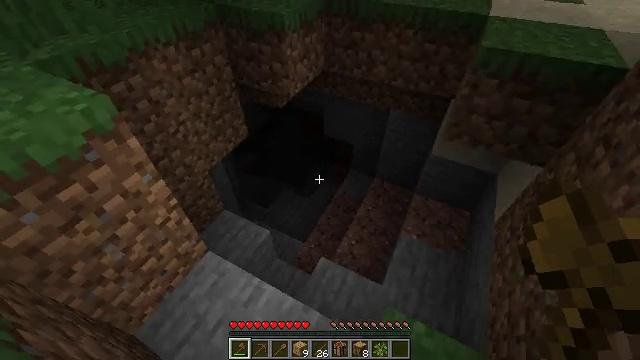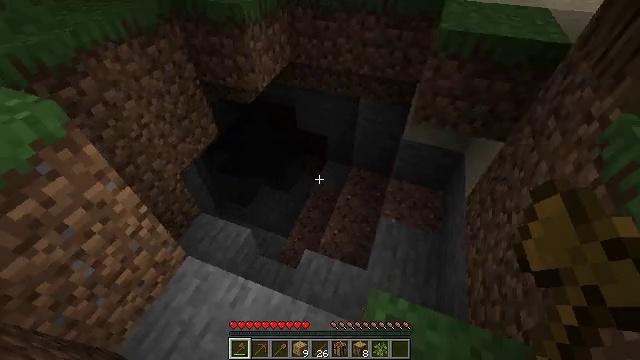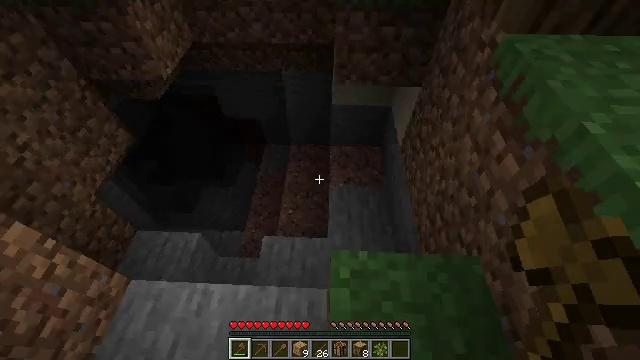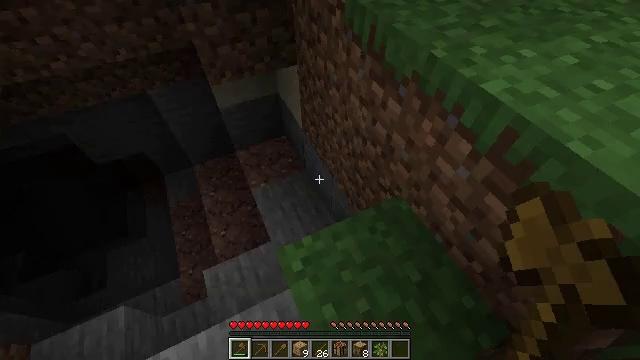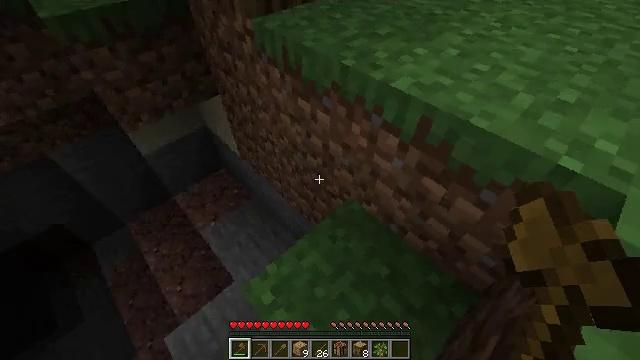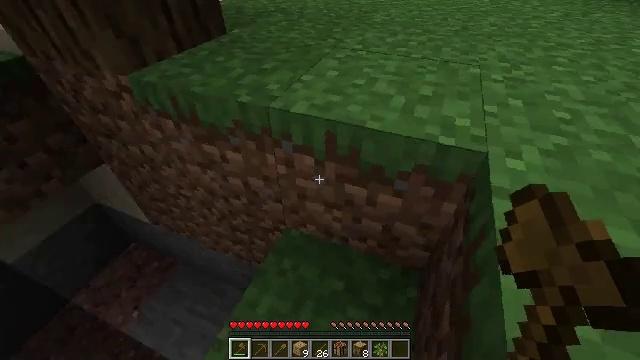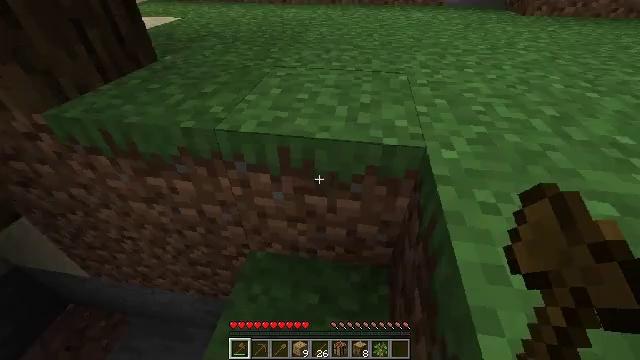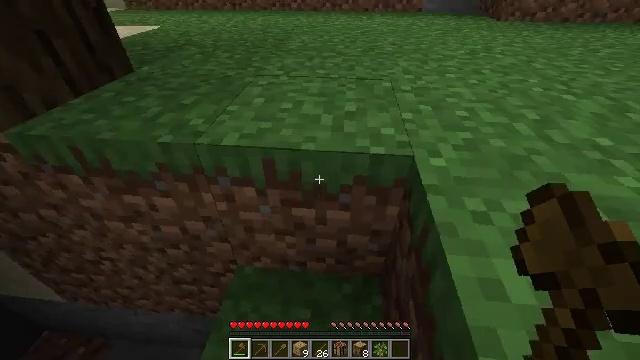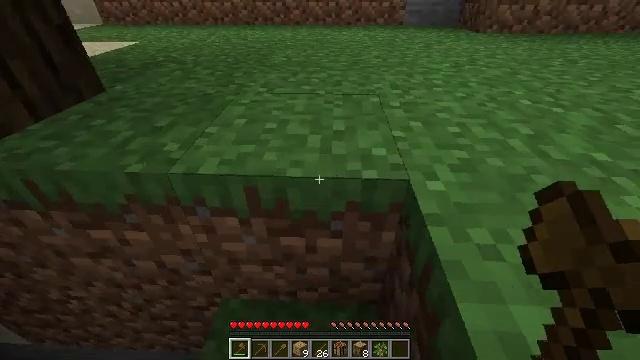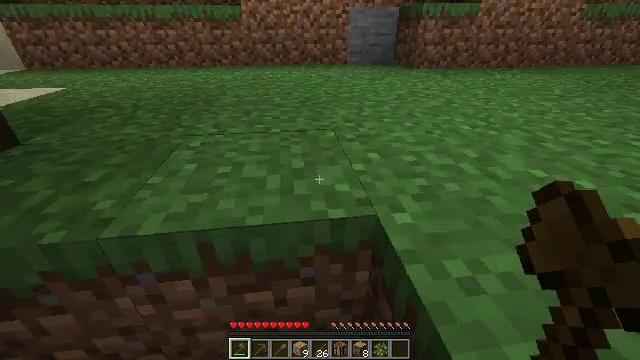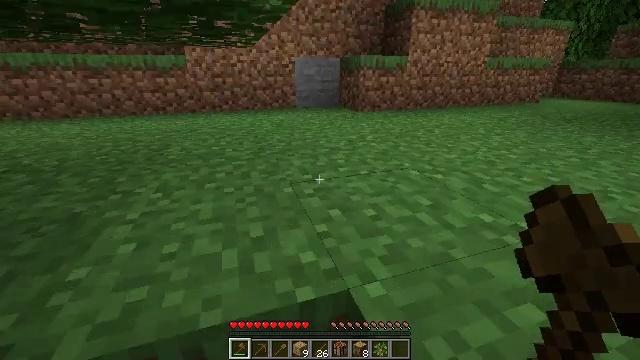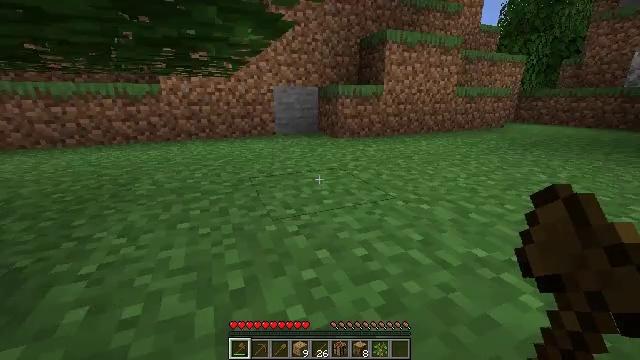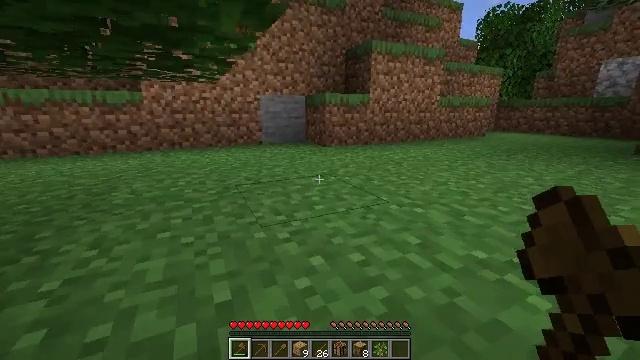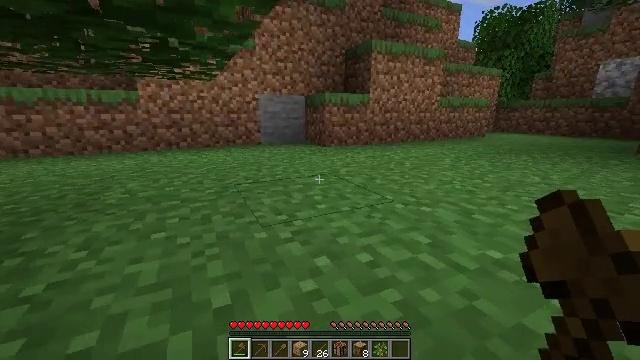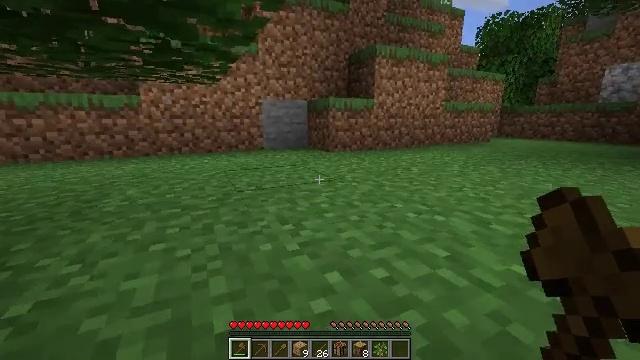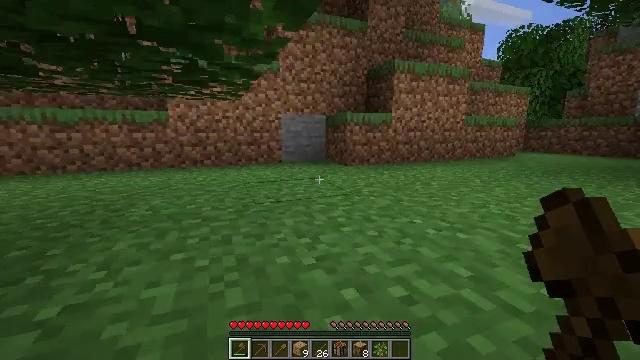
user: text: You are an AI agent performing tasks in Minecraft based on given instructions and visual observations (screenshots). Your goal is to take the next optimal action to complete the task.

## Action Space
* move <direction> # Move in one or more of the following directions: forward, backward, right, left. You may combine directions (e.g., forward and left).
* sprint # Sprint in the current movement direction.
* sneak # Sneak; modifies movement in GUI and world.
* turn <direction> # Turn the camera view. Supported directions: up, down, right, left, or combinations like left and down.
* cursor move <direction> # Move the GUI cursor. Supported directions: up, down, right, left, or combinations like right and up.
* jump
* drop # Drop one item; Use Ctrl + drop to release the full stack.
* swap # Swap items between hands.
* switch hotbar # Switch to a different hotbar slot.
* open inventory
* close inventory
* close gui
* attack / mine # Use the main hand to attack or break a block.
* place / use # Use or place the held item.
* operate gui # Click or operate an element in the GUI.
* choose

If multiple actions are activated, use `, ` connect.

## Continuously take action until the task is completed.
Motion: motion action
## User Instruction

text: Gather spruce leaves to collect foliage.
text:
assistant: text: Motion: move back, turn right and down, jump
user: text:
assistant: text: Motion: move back, turn right and down
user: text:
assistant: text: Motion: move back, turn right and down
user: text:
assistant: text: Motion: move back and move right, turn right and up
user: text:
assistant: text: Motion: move back and move right, turn right and up
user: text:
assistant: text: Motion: move right, turn right and up
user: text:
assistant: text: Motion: move forward and move right, turn right and up
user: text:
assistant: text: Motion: move forward and move right, turn right and up
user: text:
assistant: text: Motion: move forward and move right, turn right and up
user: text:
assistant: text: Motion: move forward and move right, turn right and up, jump
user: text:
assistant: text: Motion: move forward, turn right and up, jump
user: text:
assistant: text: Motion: move forward, turn right and up, jump
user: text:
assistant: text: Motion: move forward, jump
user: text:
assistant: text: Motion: move forward, turn up
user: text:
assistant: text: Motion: move forward, turn left and up
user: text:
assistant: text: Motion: move forward, turn left and up
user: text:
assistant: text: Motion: move forward, turn left and up
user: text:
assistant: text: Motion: move forward, turn left
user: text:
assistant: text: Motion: move forward, turn left and down
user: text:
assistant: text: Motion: move forward
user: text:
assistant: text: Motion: move forward and move right
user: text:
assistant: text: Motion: move forward and move right, turn right and down
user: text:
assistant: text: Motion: move right, turn right and down
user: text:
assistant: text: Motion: move right, turn right and down
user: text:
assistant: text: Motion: move right, turn right
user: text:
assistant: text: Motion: move right, turn right, jump
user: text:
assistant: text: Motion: move right, turn right and down, jump
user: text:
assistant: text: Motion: move forward and move right, turn right, jump
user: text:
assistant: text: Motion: move forward, jump
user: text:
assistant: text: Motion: move forward, jump